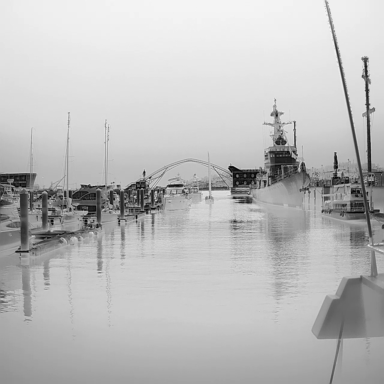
There are nine objects shown in the infrared image, including four sailboats, three canoes, a warship, and a container_ship.